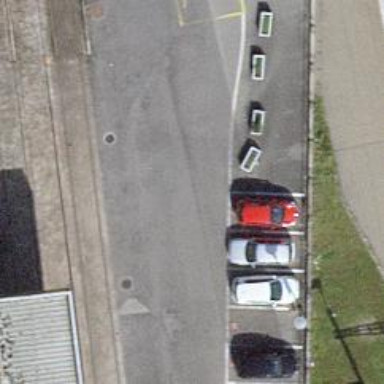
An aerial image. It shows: Parking area with park and ride facility.